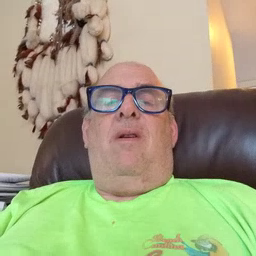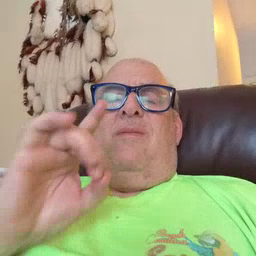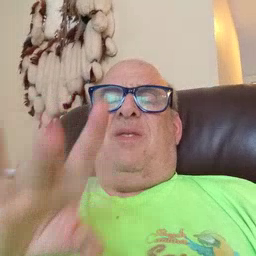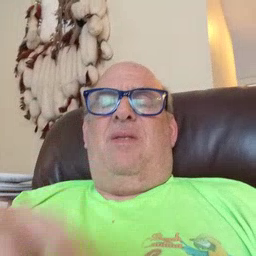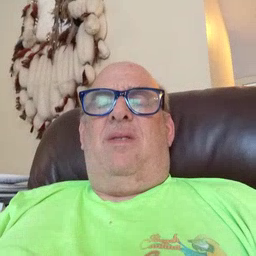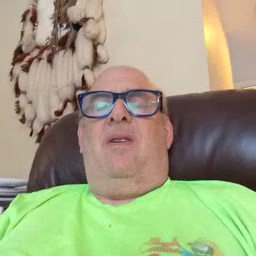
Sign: hate